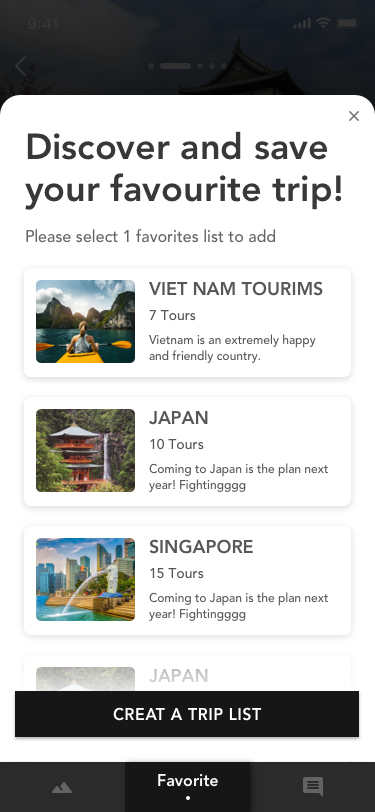
Text in this UI design:
14/16
3 DAYS ( 20   22 Mar 2019 )
$512
Description
Destination
Route
Review
Tour code:
NNSGN5843-007-200719VN-H
Nagoya
& Tokyo
May 20
Ha Noi
Nagota
May 21
Nagota
With over two million inhabitants, Nagoya (名古屋) is Japan's fourth most populated city. It is the capital of Aichi Prefecture and the principal city of the Nobi plain, one of Honshu's three large plains and metropolitan and industrial centers.
About
Discover and save your favourite trip!
VIET NAM TOURIMS
Vietnam is an extremely happy and friendly country.
7 Tours
JAPAN
Coming to Japan is the plan next year! Fightingggg
10 Tours
SINGAPORE
Coming to Japan is the plan next year! Fightingggg
15 Tours
JAPAN
Coming to Japan is the plan next year! Fightingggg
10 Tours
Please select 1 favorites list to add